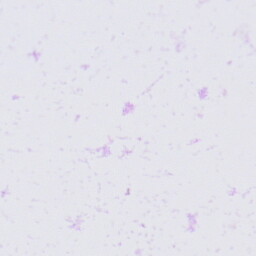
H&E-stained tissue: Skin